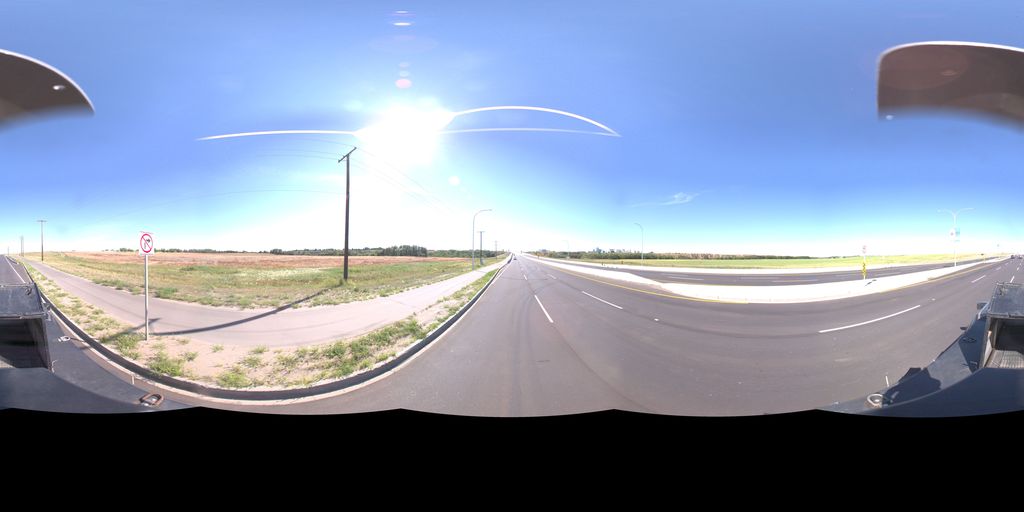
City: saskatoon